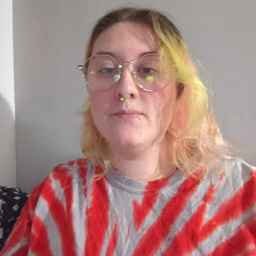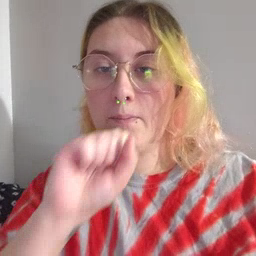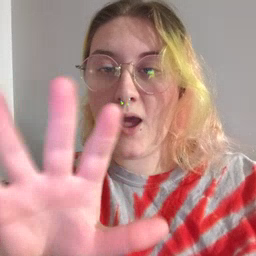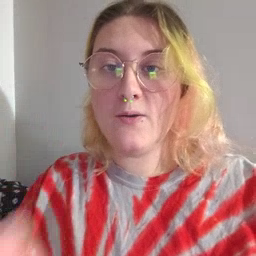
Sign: blow